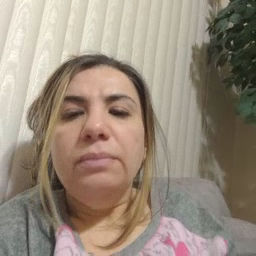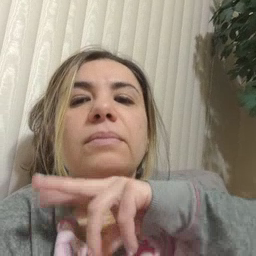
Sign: frog